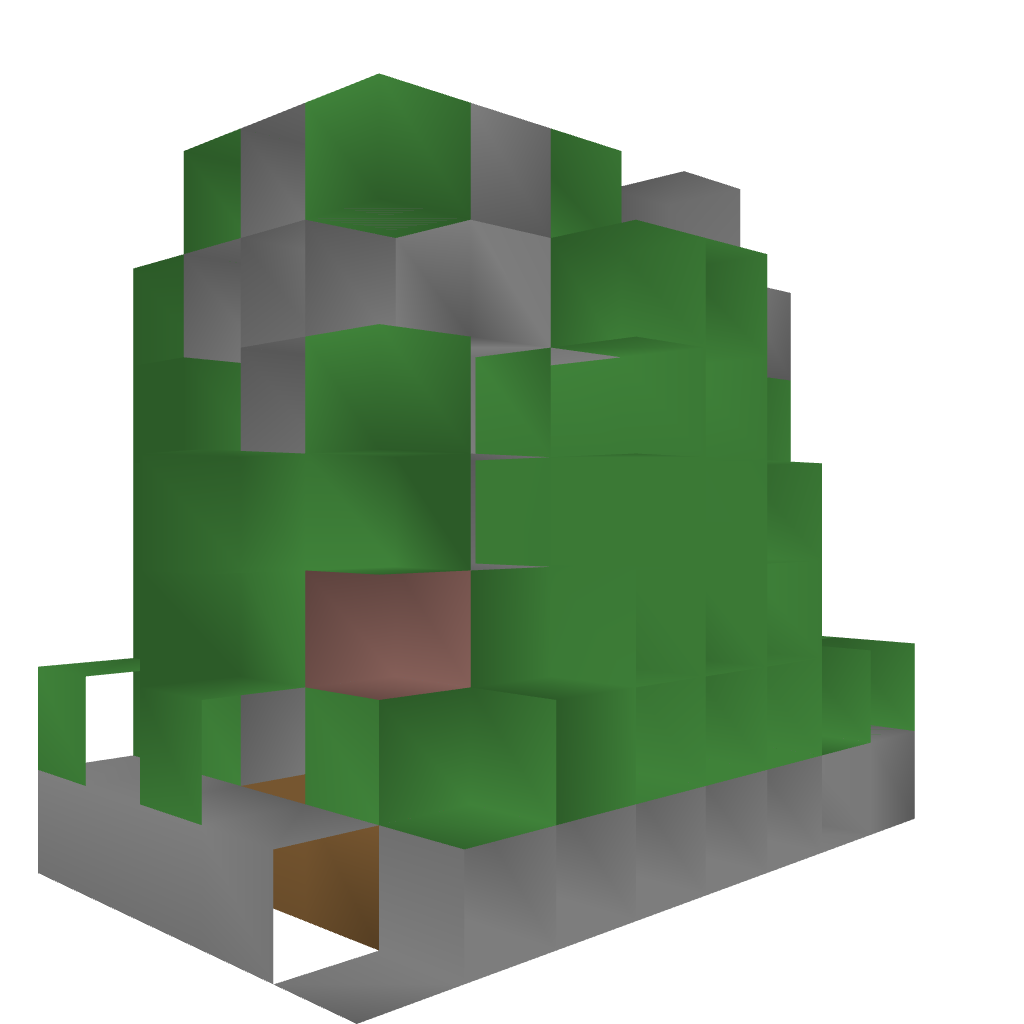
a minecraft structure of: Nether portal bad low quality